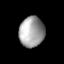
Tissue: lung
Cell type: T cells
Senescence score: 0.2293
Nuclear area (px): 742
Mean DAPI intensity: 162.259